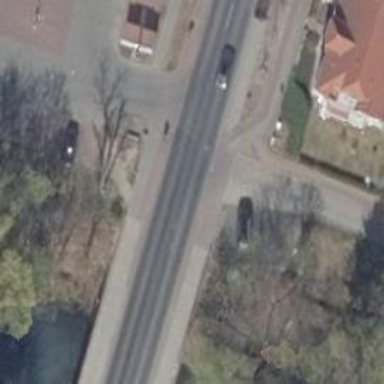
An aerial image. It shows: Secondary road with separate sidewalks on both sides. The road has asphalt surface.